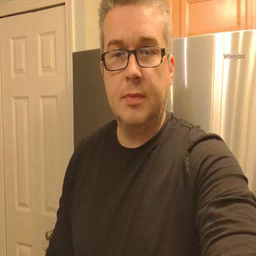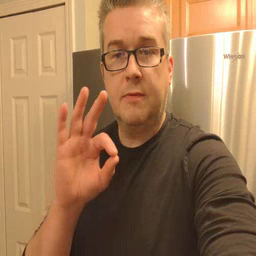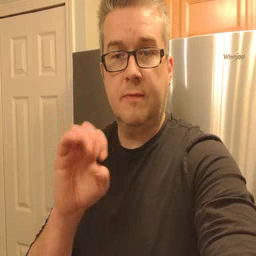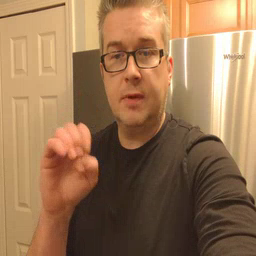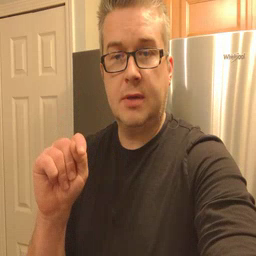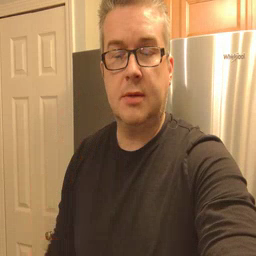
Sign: feet